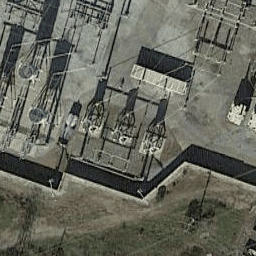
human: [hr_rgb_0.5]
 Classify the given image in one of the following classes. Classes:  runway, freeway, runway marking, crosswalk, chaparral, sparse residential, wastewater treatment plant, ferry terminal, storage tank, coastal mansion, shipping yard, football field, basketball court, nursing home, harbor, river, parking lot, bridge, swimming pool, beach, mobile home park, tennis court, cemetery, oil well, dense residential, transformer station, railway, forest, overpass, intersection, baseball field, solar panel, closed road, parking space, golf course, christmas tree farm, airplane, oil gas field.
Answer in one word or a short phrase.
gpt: transformer station